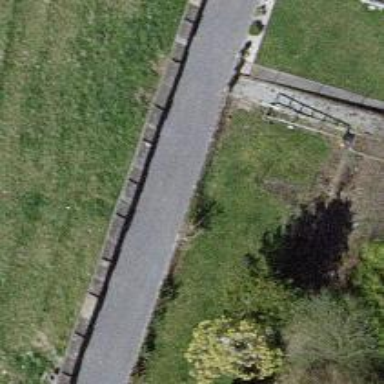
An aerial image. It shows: Bench.